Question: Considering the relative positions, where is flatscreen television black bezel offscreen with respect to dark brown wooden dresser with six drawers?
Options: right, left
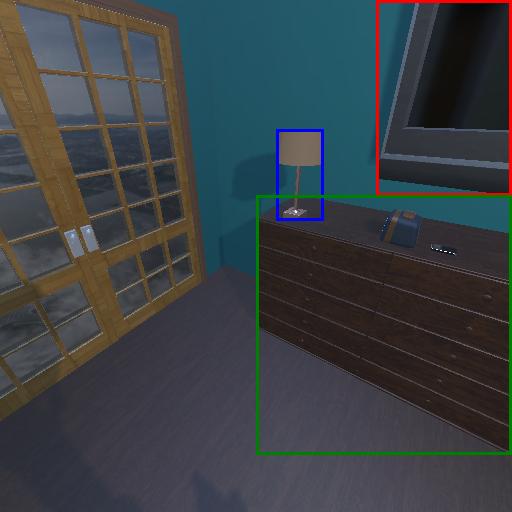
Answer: right